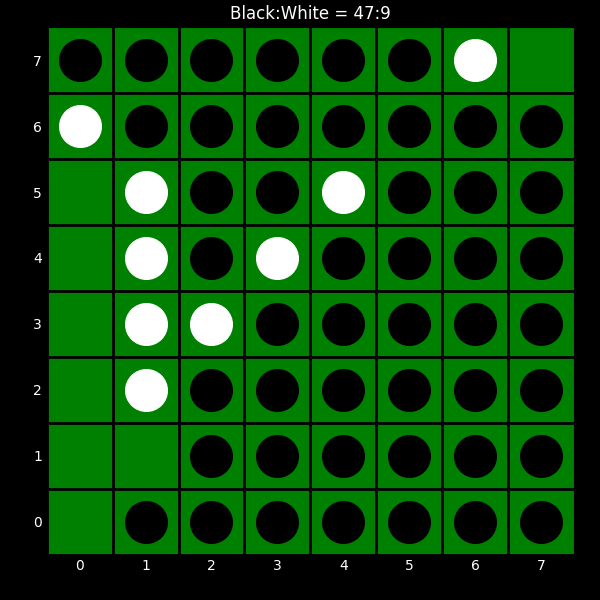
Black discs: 47
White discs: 9